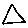
Label: triangle